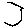
Label: hexagon